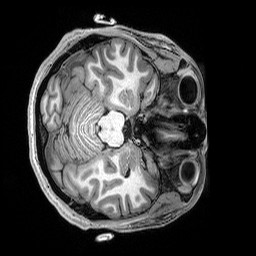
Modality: T1w
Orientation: axial
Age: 23
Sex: female
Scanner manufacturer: siemens
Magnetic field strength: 3 T
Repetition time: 2.8 s
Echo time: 0.00212 s